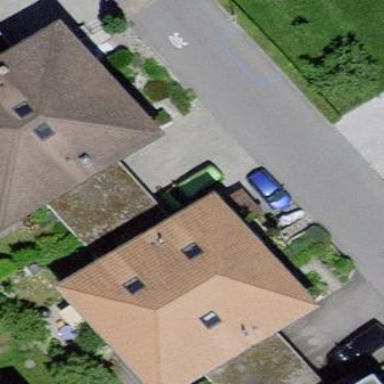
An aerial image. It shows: Residential building.